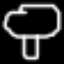
Label: mushroom